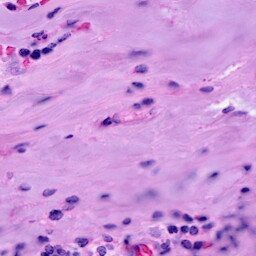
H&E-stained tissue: Breast